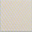
Piece: xx